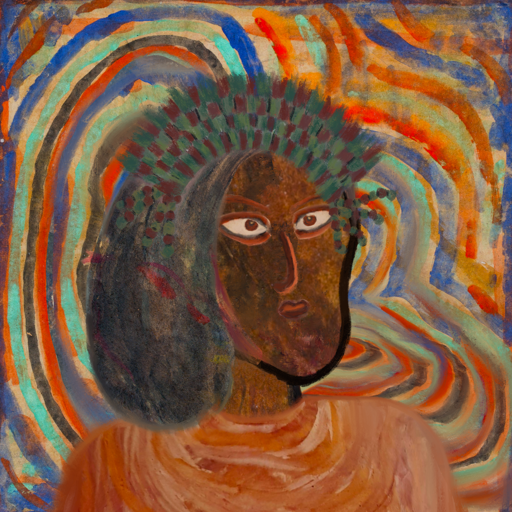
Background: Sisters, Head And Neck Side: Mosgoul, Face Side: Roy_Bahadur, Bust: Pious_Lady, Hair Side: Gypsy_Mother, Head Accessory: After_Raid_Crown, Second Necklace: Blank, Necklace: Blank, Baby: Blank